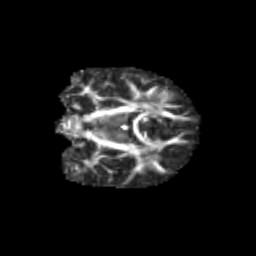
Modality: FA
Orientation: coronal
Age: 10
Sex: male
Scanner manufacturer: siemens
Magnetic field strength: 3 T
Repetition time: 3.8 s
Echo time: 0.07 s